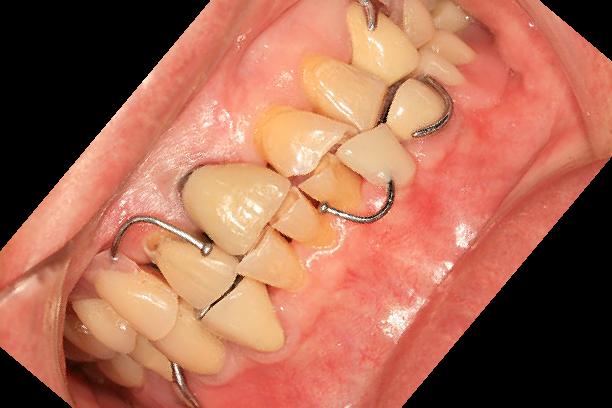
Condition: Calculus